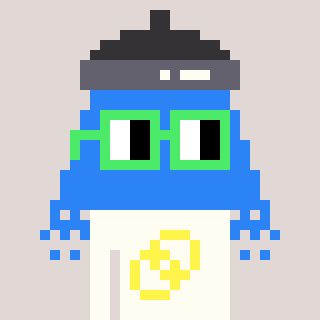
a pixel art character with square light green glasses, a shower-shaped head and a grayscale-colored body on a warm background